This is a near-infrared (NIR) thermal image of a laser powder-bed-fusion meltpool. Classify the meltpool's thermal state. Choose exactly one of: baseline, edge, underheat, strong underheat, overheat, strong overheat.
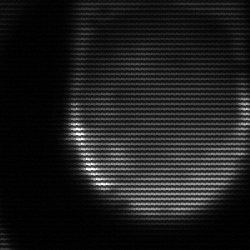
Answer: edge